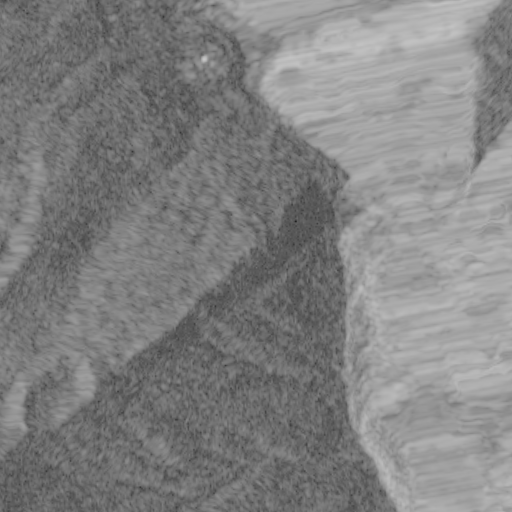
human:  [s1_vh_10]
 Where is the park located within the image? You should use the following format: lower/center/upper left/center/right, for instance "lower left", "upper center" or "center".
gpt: The park is located in the upper center of the image.
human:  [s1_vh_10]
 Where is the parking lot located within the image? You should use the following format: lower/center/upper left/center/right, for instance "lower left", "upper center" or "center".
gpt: The parking lot is located in the upper center of the image.
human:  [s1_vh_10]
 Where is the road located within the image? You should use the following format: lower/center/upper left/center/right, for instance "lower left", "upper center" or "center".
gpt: There is no road in the image.

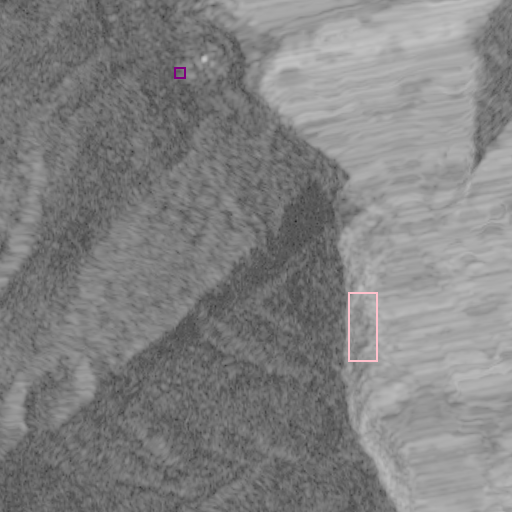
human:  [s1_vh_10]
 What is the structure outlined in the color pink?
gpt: The structure outlined in pink is a crop field.
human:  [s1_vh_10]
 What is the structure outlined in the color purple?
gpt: The structure outlined in purple is a park.
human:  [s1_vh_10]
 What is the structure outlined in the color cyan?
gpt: There is no cyan outline.